Question: I am trying to understand how haar classifiers work. I am reading the opencv documentation here: <URL> and it seems like you basically train a set of data to get something like a template. Then you lay the template over the actual image that you want to check and you go through and check each pixel to see if it is likely or not likely to be what you are looking for. So, assuming that is right, I got up to the point where I was looking at the photo below and I did not understand. Are the blocks supposed to represent regions of "likely" and "unlikely"? Thanks in advance

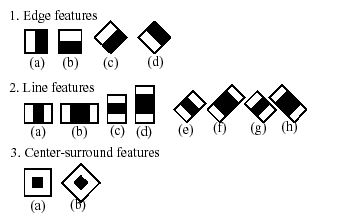
Answer: These patterns are the features that are evaluated for your training image. For example, for feature 1a the training process finds square regions in all your training images where the left half is usually brighter than the right half (or vice versa). For feature 3a, the training finds square regions where the center is darker than the surrounding.
These particular features you depicted were chosen for the haar cascade not because they are particularly good features, but mainly because the are <URL>.
More specifically, the training of a haar cascade finds the one feature that helps best at differentiating your positive and negative training images, (roughly the feature that is most often true for the positive images and most often false for the negative images). That feature will be the first stage of the resulting haar cascade. The second best feature will be the second stage, and so on.
After training, a haar cascade consists of a series of rules, or , like this:
- - -
In the classical haar cascade, each such rule, involving only a single feature at a single location with a single threshold, represents a of the cascade.
The principle remains: each is a very weak classifier that by itself is just barely better than wild guessing. The threshold for each stage is chosen so that the chance of false negatives is very low (So a stage will almost never wrongly reject a good match, but will quite frequently wrongly accept a bad match).
When the haar cascade is executed, all stages are executed in order; only a picture that passes the first AND the second AND the third ... stage will be accepted.
During the first stage is also trained first. Then the second stage is trained only with the training images that would pass the first stage, and so on.